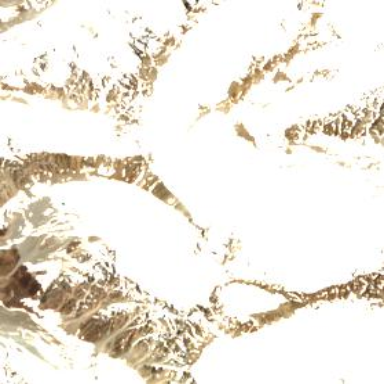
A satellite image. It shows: Majestic glacier in the distance.